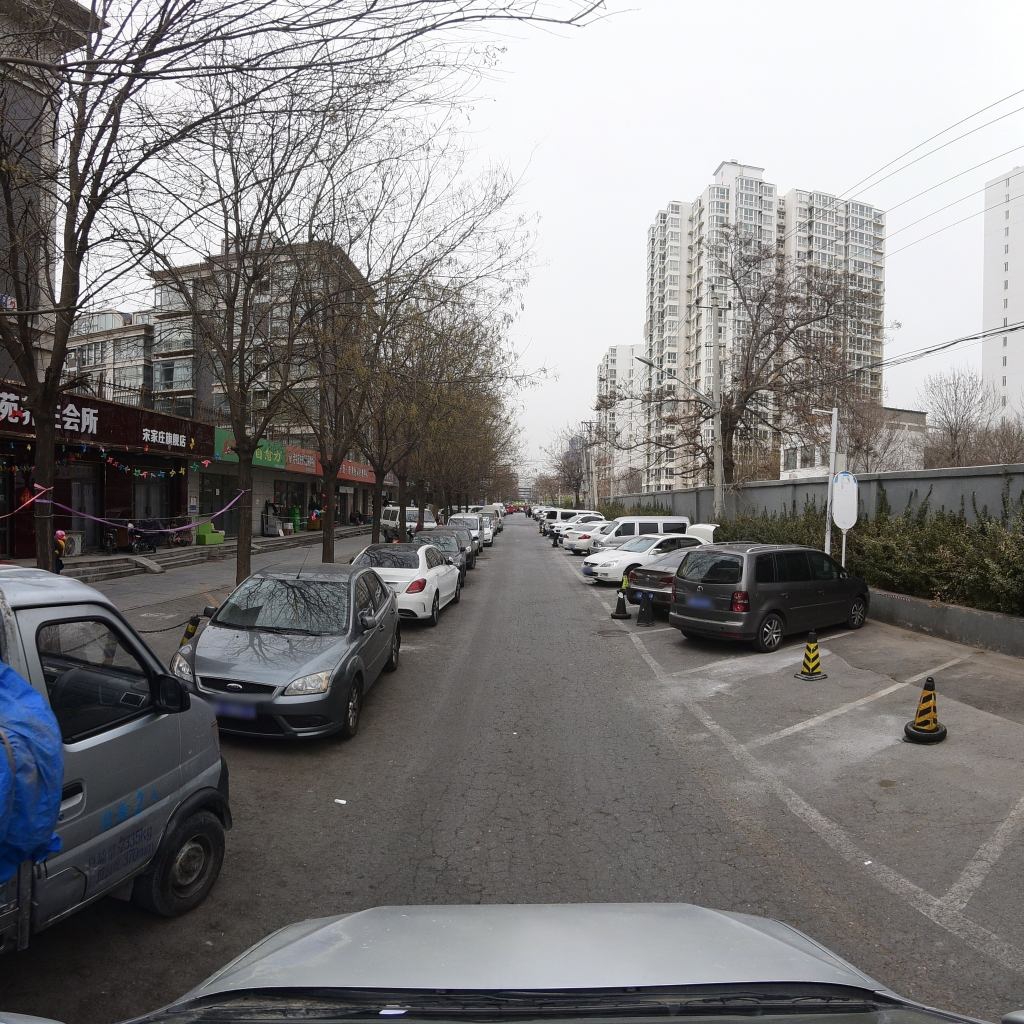
Region: Fengtai
Road damage annotations: alligator crack, manhole cover